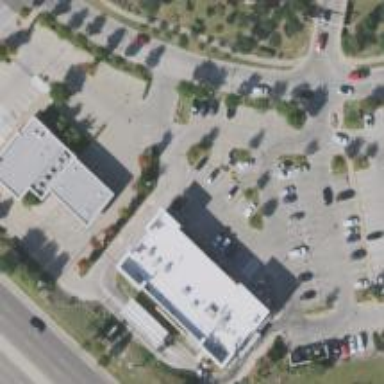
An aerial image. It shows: Retail building.